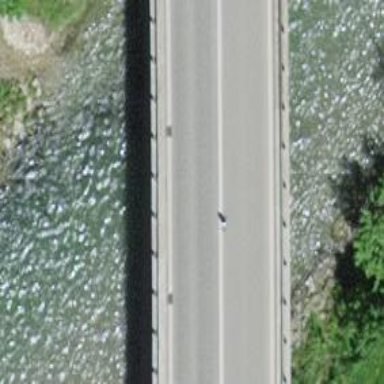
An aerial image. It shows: Motor road bridge with asphalt surface. The bridge is part of trunk highway.